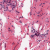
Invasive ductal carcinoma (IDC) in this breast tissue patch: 0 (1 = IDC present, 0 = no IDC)